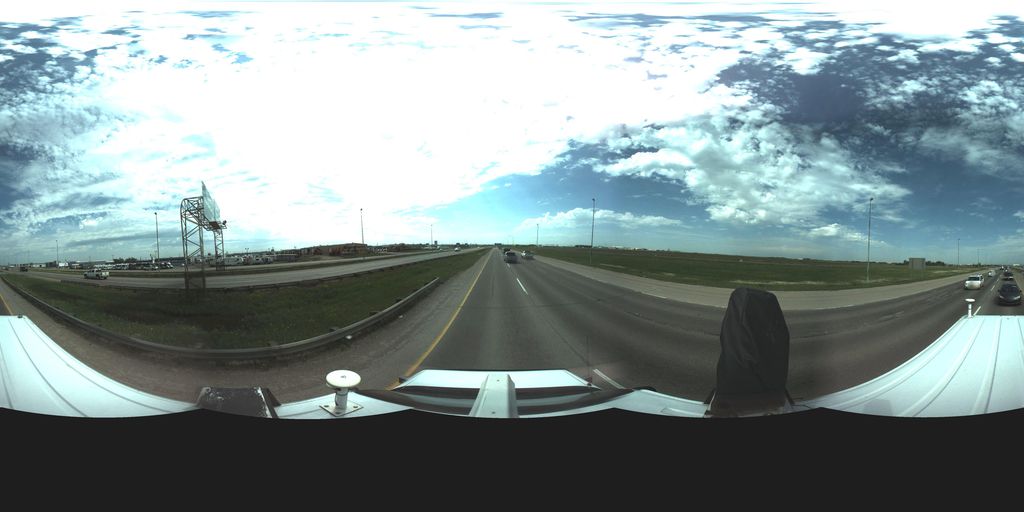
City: saskatoon